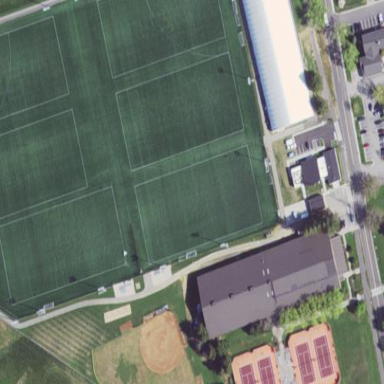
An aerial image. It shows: Soccer pitch for leisureland activities.